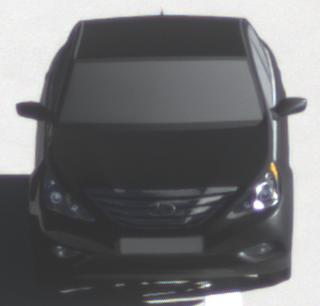
Make: Hyundai
Model: Sonata
Detailed model: Gen. 6 YF
Model produced from: 2009
Model produced until: 2016
Doors: 4
Color: black
Road condition: dry road
Daytime: morning or afternoon
Contrast: high contrast